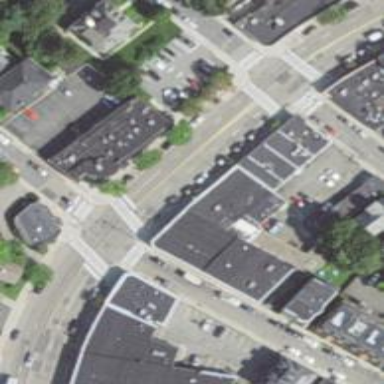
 lined with commercial establishments on both sides."